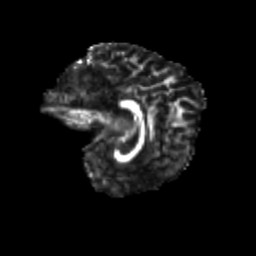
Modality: FA
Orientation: sagittal
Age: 8
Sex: male
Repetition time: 9.512 s
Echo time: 0.089 s